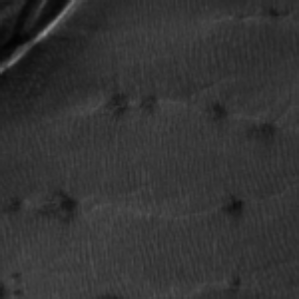
Label: frost